Aerial crown-view tile of a tropical tree (Barro Colorado Island, Panama), acquired 20241216:
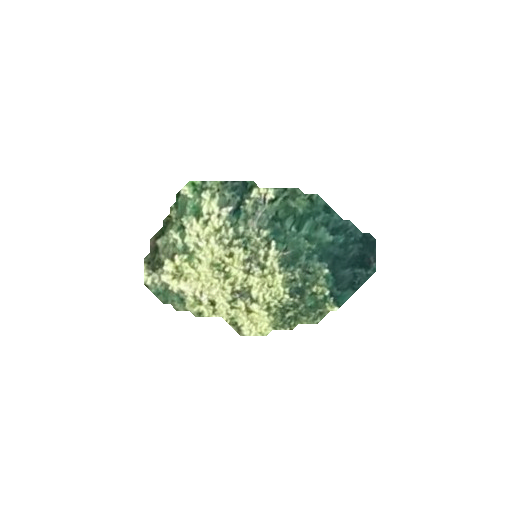
Species: Calophyllum longifolium
GBIF accepted scientific name: Calophyllum longifolium
Crown area: 37.835 m²